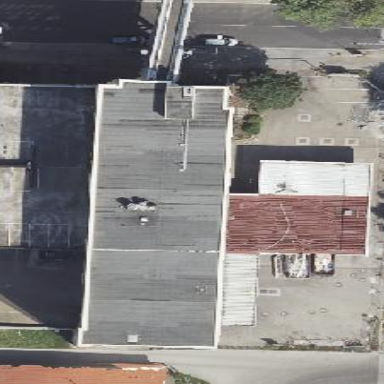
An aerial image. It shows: Commercial building.